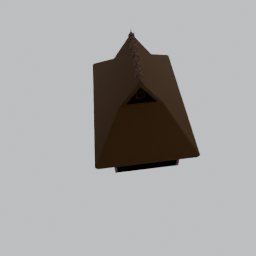
Label: architecture